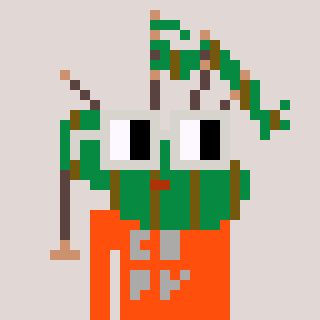
a pixel art character with square light gray glasses, a bagpipe-shaped head and a orange-colored body on a warm background